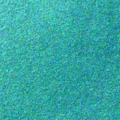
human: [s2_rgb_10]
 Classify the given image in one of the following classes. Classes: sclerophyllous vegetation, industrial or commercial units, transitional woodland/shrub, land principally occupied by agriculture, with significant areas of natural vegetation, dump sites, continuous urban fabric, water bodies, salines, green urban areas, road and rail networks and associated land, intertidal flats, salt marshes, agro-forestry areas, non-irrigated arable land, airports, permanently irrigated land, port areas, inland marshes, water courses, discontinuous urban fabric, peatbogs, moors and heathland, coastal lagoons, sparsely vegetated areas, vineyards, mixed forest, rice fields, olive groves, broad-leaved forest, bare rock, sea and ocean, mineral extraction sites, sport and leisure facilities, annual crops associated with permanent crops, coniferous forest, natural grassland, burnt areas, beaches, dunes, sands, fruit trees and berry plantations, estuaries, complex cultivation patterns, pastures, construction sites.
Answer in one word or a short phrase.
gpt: sea and ocean